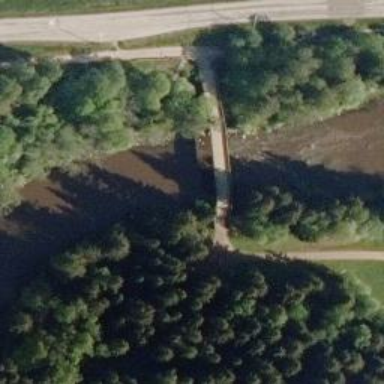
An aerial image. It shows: Bridge over cycleway.